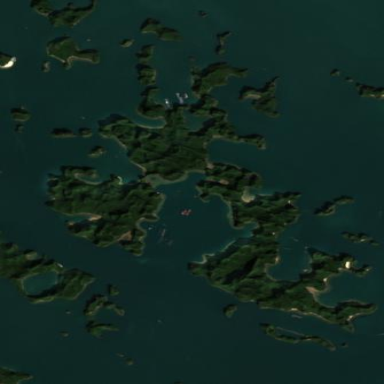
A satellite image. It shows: Island with natural coastline.